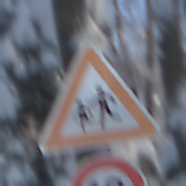
Verkehrszeichen: KinderRechts
Zusatzzeichen unten: Geschwindigkeit10
Umgebung: Outdoor, Nature
Tageszeit: MorningAfternoon
Wetter: Clear
Licht: Natural
Jahreszeit: Winter
Kontrast: LowContrast